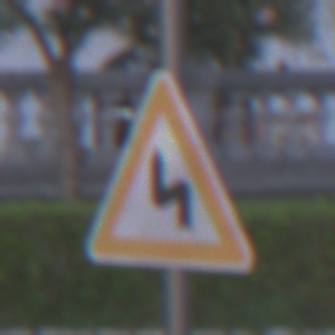
Verkehrszeichen: DoppelkurveZunaechstLinks
Umgebung: Outdoor, Urban
Tageszeit: SunriseSunset
Wetter: PartlyCloudy
Licht: Natural
Jahreszeit: NotSpecified
Kontrast: LowContrast